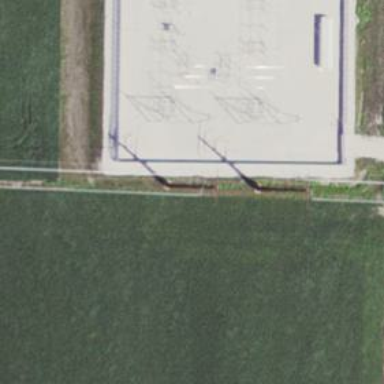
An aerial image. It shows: Power tower.